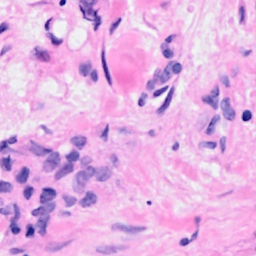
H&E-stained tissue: Breast